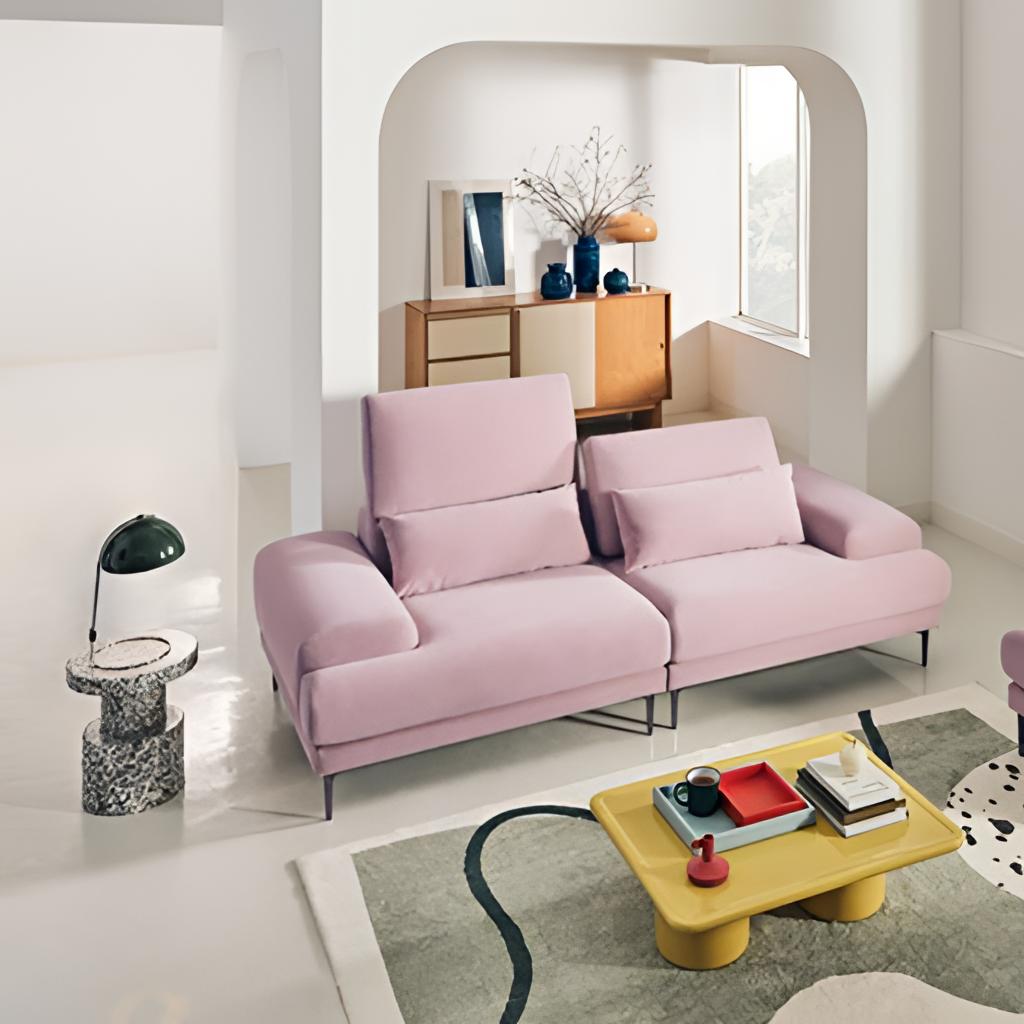
living room, pink fabric sofa, tile flooring, with large square pattern, contemporary, paint wallpaper, with solid pattern